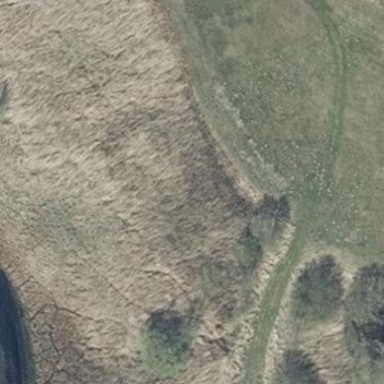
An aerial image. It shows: Reedbed in wetland area.